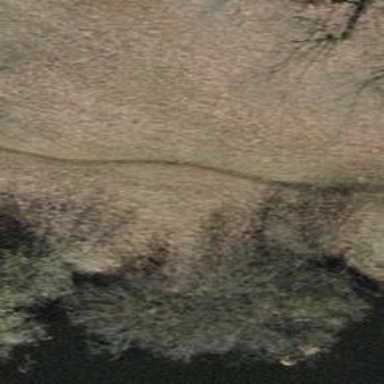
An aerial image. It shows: Grass path.